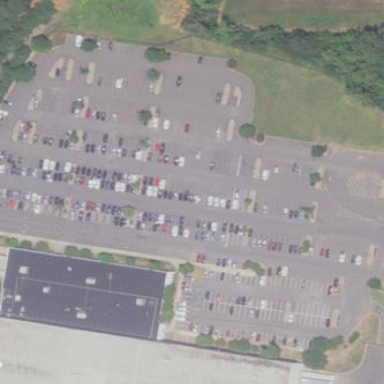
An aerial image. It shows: Paved parking area.